Question: Does anyone know how I can make two new columns with only the month of the DateTime of the columns that are shown in the attachment?

'''
"February", "February",
"February", "February", "February", "June", "June", "June",
"June", "January", "January", "January", "February", "February",
"February", "February", "February", "March", "June", "June",
"June", "October", "October", "October", "October", "October",
"January", "January", "January", "February", "February",
"February", "January", "January", "January", "June", "October",
"October", "October", "February", "February", "February",
"February", "September", "May", "May", "May", "April", "April",
"April", "April", "May", "April", "April", "May", "November",
"June", "June", "June", "November", "September", "June",
"June", "June", "February", "February", "September", "September",
"June", "March", "March", "August", "April", "April", "April",
"April", "April", "April", "April", "August", "September",
"September", "September", "September", "September", "September",
"November", "October", "April", "October", "April", "April",
"August", "August", "August", "August", "August", "December",
"April", "April", "April", "April", "April", "April", "August",
"August", "August", "August", "August", "December", "December",
"December", "December", "March", "March", "March", "July",
"July", "July", "February", "February", "February", "February",
"March", "March", "March", "March", "March", "March", "March",
"September", "September", "August", "February", "February",
"February", "February", "March", "March", "March", "April",
"April", "February", "February", "February", "April", "June",
"June", "May", "May", "May", "May", "October", "October",
"October", "October", "October", "March", "March", "March",
"October", "October", "October", "October", "August", "August",
"August", "August", "September", "July", "January", "January",
"January", "January", "January", "January", "June", "December",
"October", "October", "October", "May", "May", "May", "May",
"July", "April", "April", "April", "April", "January", "January",
"January", "January", "January", "September", "September",
"September", "September", "March", "March", "March", "March",
"September", "September", "September", "September", "April",
"October", "April", "April", "April", "April", "January",
"February", "February", "February", "February", "June", "June",
"June", "November", "November", "November", "November", "November",
"January", "January", "February", "February", "February",
"February", "February", "September", "September", "September",
"September", "September", "September", "February", "July",
"July", "July", "July", "March", "March", "March", "March",
"February", "November", "July", "July", "July", "July", "July",
"July", "July", "July", "February", "February", "February",
"December", "February", "January", "February", "March", "January",
"February", "February", "February", "February", "February",
"January", "June", "January", "January", "December", "December",
"December", "December", "January", "January", "December",
"December", "March", "March", "June", "March", "March", "March",
"March", "July", "July", "August", "January", "January",
"January", "January", "January", "January", "January", "January",
"January", "January", "January", "January", "July", "May",
"May", "October", "October", "July", "July", "July", "July",
"July", "January", "April", "April", "November", "November",
"November", "November", "November", "November", "November",
"November", "November", "September", "November", "November",
"April", "April", "April", "April", "April", "April", "April",
"April", "April", "April", "April", "April", "April", "April",
"April", "January", "January", "January", "January", "November",
"July", "July", "July", "July", "February", "February", "February",
"December", "February", "December", "December", "April",
"April", "April", "April", "April", "April", "April", "April",
"March", "March", "March", "December", "December", "December",
"March", "March", "March", "March", "March", "March", "June",
"April", "April", "April", "March", "March", "March", "March",
"March", "January", "July", "July", "July", "July", "July",
"February", "February", "October", "February", "February",
"February", "February", "October", "October", "October",
"June", "June", "June", "June", "January", "January", "January",
"January", "June", "June", "June", "June", "June", "June",
"January", "January", "January", "October", "October", "October",
"October", "January", "January", "January", "June", "June",
"June", "June", "June", "June", "October", "October", "February",
"February", "February", "April", "March", "May", "May", "May",
"February", "July", "April", "April", "April", "April", "June",
"May", "March", "May", "April", "April", "April", "April",
"November", "November", "January", "January", "June", "June",
"June", "June", "June", "April", "September", "June", "June",
"February", "February", "September", "June", "March", "March",
"March", "April", "April", "April", "April", "April", "April",
"April", "April", "September", "September", "November", "November",
"April", "April", "April", "April", "May", "May", "March",
"March", "March", "August", "August", "August", "August",
"August", "April", "April", "April", "March", "March", "March",
"March", "December", "December", "March", "March", "March",
"July", "April", "April", "April", "April", "April", "March",
"March", "September", "September", "August", "August", "August",
"August", "August", "August", "August", "February", "February",
"February", "February", "February", "March", "March", "April",
"April", "April", "April", "June", "February", "February",
"August", "August", "October", "October", "October", "August",
"August", "September", "October", "October", "October", "August",
"August", "September", "August", "July", "October", "October",
"July", "July", "July", "August", "August", "September",
"June", "January", "January", "October", "October", "October",
"October", "July", "July", "January", "November", "January",
"January", "January", "January", "October", "October", "October",
"July", "January", "January", "January", "January", "September",
"September", "September", "January", "January", "July", "September",
"September", "September", "January", "January", "January",
"January", "March", "March", "March", "March", "September",
"September", "October", "October", "February", "February",
"July", "July", "July", "July", "July", "November", "November",
"November", "February", "February", "February", "February",
"February", "January", "January", "January", "January", "September",
"September", "September", "February", "February", "March",
"March", "November", "July", "July", "December", "July",
"July", "July", "July", "July", "March", "March", "March",
"February", "February", "February", "February", "February",
"May", "April", "April", "July", "July", "July", "July",
"July", "March", "March", "February", "February", "February",
"January", "February", "March", "March", "January", "June",
"June", "December", "December", "June", "February", "February",
"January", "April", "April", "April", "April", "April", "April",
"January", "January", "February", "January", "January", "January",
"January", "January", "January", "January", "April", "April",
"April", "April", "April", "April", "July", "July", "July",
"April", "September", "September", "October", "April", "January",
"February", "February", "November", "November", "November",
"September", "November", "November", "November", "November",
"November", "November", "November", "November", "November",
"November", "April", "April", "April", "November", "March",
"March", "April", "January", "January", "January", "January",
"January", "July", "July", "July", "February", "February",
"December", "December", "February", "December", "December",
"April", "April", "April", "April", "April", "March", "March",
"December", "December", "March", "March", "March", "June",
"June", "June", "June", "June", "June", "April", "April",
"April", "April", "March", "March", "March", "March", "March",
"March", "March", "March", "July", "July", "October", "October",
"February", "February", "February", "February", "February",
"October", "June", "June", "June", "June", "January", "January",
"June", "June", "January", "January", "January", "January",
"October", "October", "October", "January", "January", "June",
"June", "October", "March", "March", "February", "May", "May",
"April", "February", "July", "July", "April", "April", "April",
"April", "June", "May", "May", "March", "May", "April", "April",
"April", "April", "April", "April", "April", "November",
"November", "November", "June", "June", "June", "November",
"November", "September", "June", "June", "June", "June",
"February", "February", "February", "September", "June",
"April", "September", "September", "April", "April", "May",
"May", "May", "May", "April", "March", "March", "March",
"March", "March", "March", "August", "August", "August",
"August", "August", "August", "August", "August", "August",
"December", "April", "April", "April", "April", "March",
"March", "March", "December", "April", "April", "April",
"March", "March", "March", "July", "July", "April", "April",
"April", "March", "March", "March", "March", "March", "March",
"September", "September", "September", "September", "August",
"August", "August", "August", "February", "February", "February",
"March", "March", "March", "April", "June", "June", "February",
"February", "August", "October", "October", "October", "October",
"October", "August", "August", "August", "August", "August",
"October", "October", "October", "October", "October", "October",
"August", "September", "September", "August", "August", "October",
"August", "August", "December", "January", "January", "January",
"January", "January", "January", "October", "October", "October",
"October", "October", "October", "July", "July", "January",
"November", "January", "January", "January", "January", "October",
"October", "October", "October", "October", "July", "January",
"January", "January", "January", "January", "January", "September",
"January", "July", "July", "June", "June", "September", "September",
"September", "September", "January", "January", "January",
"January", "March", "March", "March", "September", "September",
"October", "October", "October", "October", "February", "February",
"February", "February", "February", "February", "July", "July",
"July", "July", "July", "November", "November", "November",
"November", "February", "February", "February", "February",
"January", "January", "January", "January", "January", "November",
"November", "July", "July", "July", "July", "June", "June",
"July", "July", "July", "July", "July", "March", "March",
"March", "March", "March", "February", "February", "December",
"December", "December", "December", "April", "April", "April",
"April", "April", "February", "March", "March", "March",
"March", "February", "February", "February", "February",
"February", "February", "February", "March", "January", "January",
"January", "January", "February", "February", "January",
"January", "January", "March", "March", "January", "January",
"January", "January", "June", "December", "January", "January",
"January", "January", "July", "August", "February", "January",
"January", "January", "January", "April", "April", "April",
"January", "January", "January", "January", "January", "January",
"January", "January", "July", "January", "April", "April",
"July", "July", "July", "July", "July", "July", "July", "June",
"September", "September", "October", "April", "April", "February",
"April", "September", "November", "November", "November",
"November", "November", "November", "November", "September",
"September", "September", "September", "November", "April",
"April", "April", "March", "April", "April", "January", "January",
"July", "July", "July", "July", "July", "July", "February",
"December", "December", "December", "December", "February",
"February", "February", "December", "December", "April",
"April", "April", "April", "March", "March", "March", "March",
"March", "March", "December", "March", "March", "June", "June",
"June", "May", "April", "April", "April", "March", "March",
"March", "March", "July", "July", "July", "February", "February",
"February", "October", "October", "October", "February",
"February", "October", "October", "June", "June", "June",
"June", "January", "January", "January", "January", "January",
"January", "January", "June", "June", "June", "June", "June",
"January", "January", "January", "January", "October", "October",
"October", "January", "January", "January", "June", "June",
"October", "May", "May", "July", "February", "February",
"April", "April", "April", "April", "April", "March", "May",
"April", "April", "May", "June", "June", "June", "June",
"June", "June", "June", "June", "June", "February", "February",
"September", "September", "September", "October", "August",
"August", "August", "September", "September", "September",
"November", "November", "October", "April", "October", "October",
"October", "May", "May", "April", "April", "April", "April",
"April", "March", "March", "March", "March", "August", "August",
"August", "August", "August", "August", "April", "April",
"April", "April", "April", "April", "April", "April", "April",
"April", "April", "March", "March", "December", "December",
"December", "April", "March", "March", "March", "March",
"July", "July", "July", "July", "April", "April", "April",
"April", "March", "September", "September", "September",
"August", "August", "August", "August", "August", "August",
"August", "February", "February", "February", "March", "March",
"March", "March", "March", "April", "June", "June", "February",
"February", "February", "February", "August", "August", "August",
"October", "October", "October", "August", "August", "September",
"September", "September", "October", "October", "October",
"August", "August", "August", "October", "October", "October",
"June", "September", "September", "June", "December", "January",
"January", "January", "January", "January", "January", "October",
"July", "November", "November", "January", "January", "January",
"January", "January", "January", "October", "January", "January",
"January", "September", "September", "July", "July", "July",
"July", "September", "September", "September", "January",
"January", "January", "March", "March", "March", "September",
"September", "September", "September", "October", "February",
"June", "July", "July", "July", "November", "February", "January",
"November", "October", "January", "January", "January", "November",
"July", "July", "July", "July", "July", "July", "July", "July",
"July", "July", "July", "March", "March", "March", "February",
"February", "February", "February", "February", "February",
"February", "December", "October", "April", "April", "April",
"April", "April", "July", "July", "July", "July", "July",
"March", "March", "March", "March", "February", "February",
"February", "February", "February", "November", "November",
"February", "February", "February", "February", "March",
"January", "January", "January", "January", "January", "January",
"January", "January", "February", "February", "January",
"March", "January", "June", "January", "January", "June",
"June", "December", "January", "July", "July", "February",
"January", "January", "January", "January", "April", "April",
"April", "April", "April", "April", "January", "January",
"January", "January", "January", "January", "January", "January",
"January", "January", "April", "April", "April", "April",
"November", "October", "October", "July", "July", "July",
"July", "July", "September", "April", "January", "January",
"April", "April", "February", "February", "February", "September",
"November", "November", "November", "November", "September",
"September", "September", "September", "September", "November",
"April", "April", "April", "April", "March", "April", "April",
"April", "April", "January", "January", "January", "July",
"July", "July", "May", "May", "February", "December", "December",
"April", "April", "April", "April", "April", "March", "March",
"March", "March", "December", "December", "March", "March",
"March", "June", "June", "May", "April", "April", "April",
"April", "April", "April", "March", "March", "March", "March",
"July", "July", "July", "July", "February", "February", "February",
"October", "October", "October", "October", "February", "February",
"February", "October", "October", "October", "October", "June",
"June", "January", "January", "January", "June", "June",
"June", "June", "June", "June", "June", "June", "January",
"January", "January", "January", "January", "January", "November",
"November", "October", "October", "October", "October", "January",
"January", "June", "June", "June", "June", "June", "June",
"June", "October", "March", "May", "May", "July", "July",
"July", "July", "April", "May", "July", "April", "April",
"April", "April", "May", "May", "March", "January", "June",
"November", "September", "June", "June", "June", "June",
"June", "June", "June", "June", "April", "June", "March",
"September", "April", "April", "April", "April", "April",
"October", "October", "May", "May", "May", "April", "April",
"April", "March", "March", "March", "March", "March", "August",
"August", "August", "April", "April", "April", "April", "April",
"April", "April", "March", "March", "March", "March", "March",
"March", "March", "December", "December", "April", "April",
"March", "March", "March", "March", "March", "April", "March",
"March", "March", "March", "September", "August", "August",
"August", "February", "February", "February", "March", "March",
"March", "March", "March", "April", "April", "April", "April",
"April", "April", "June", "February", "February", "February",
"February", "February", "February", "October", "October",
"October", "August", "August", "August", "August", "September",
"October", "October", "October", "October", "August", "August",
"August", "September", "August", "October", "June", "June",
"January", "January", "January", "October", "July", "January",
"January", "November", "November", "January", "January",
"July", "January", "January", "January", "January", "January",
"September", "May", "May", "May", "January", "June", "September",
"September", "September", "September", "September", "September",
"January", "March", "March", "March", "March", "September",
"September", "September", "January", "January", "January",
"January", "January", "October", "October", "October", "October",
"October", "February", "February", "February", "February",
"August", "June", "June", "July", "July", "July", "July",
"July", "November", "February", "February", "February", "February",
"February", "February", "March", "March", "March", "January",
"July", "July", "July", "July", "July", "July", "July", "March",
"March", "February", "February", "February", "February",
"February", "December", "October", "December", "May", "April",
"February", "February", "February", "July", "July", "July",
"March", "February", "February", "February", "February",
"February", "February", "February", "February", "February",
"November", "November", "November", "February", "January",
"January", "January", "January", "January", "February", "January",
"March", "March", "January", "January", "December", "January",
"July", "July", "February", "January", "January", "January",
"April", "April", "April", "April", "April", "January", "February",
"January", "January", "July", "January", "April", "April",
"April", "October", "July", "July", "July", "July", "July",
"July", "April", "September", "October", "April", "April",
"September", "September", "November", "November", "November",
"November", "November", "November", "November", "September",
"September", "September", "November", "April", "April", "April",
"April", "April", "April", "April", "November", "November",
"March", "April", "April", "April", "April", "April", "January",
"February", "February", "February", "February", "February",
"February", "October", "May", "April", "April", "April",
"April", "July", "July", "July", "July", "July", "July",
"March", "March", "March", "March", "March", "March", "February",
"February", "February", "February", "November", "February",
"February", "January", "January", "February", "December",
"February", "February", "January", "January", "January",
"March", "January", "January", "January", "January", "January",
"December", "December", "January", "July", "November", "November",
"November", "February", "February", "January", "April", "January",
"January", "January", "April", "April", "April", "April",
"April", "April", "May", "May", "November", "November", "November",
"November", "January", "January", "January", "January", "January",
"July", "April", "April", "April")), .Names = c("ChargeSession_skey",
"Transaction_ID", "Provider", "Location_skey", "ChargePoint_skey",
"RFID_skey", "UseType", "UseTypeCompany", "ServiceProvider",
"Car_skey", "StartDate_skey", "EndDate_skey", "ChargePoint_ID",
"Socket_ID", "StartConnectionDateTime", "EndConnectionDateTime",
"ConnectionTimeHours", "ChargeTimeHours", "kWh", "LoadDateTime",
"IsValid", "Remark_skey", "NrOfRowsInvolved", "Country", "State",
"Region", "City", "Address", "PostalCode", "District", "SubDistrict",
"SubSubDistrict", "SubSubSubDistrict", "DistrictCode", "SubDistrictCode",
"SubSubDistrictCode", "SubSubSubDistrictCode", "Latitude", "Longitude",
"IsGarage", "NameGarage", "Month1"), row.names = c(NA, -103540L
), class = "data.frame")
'''
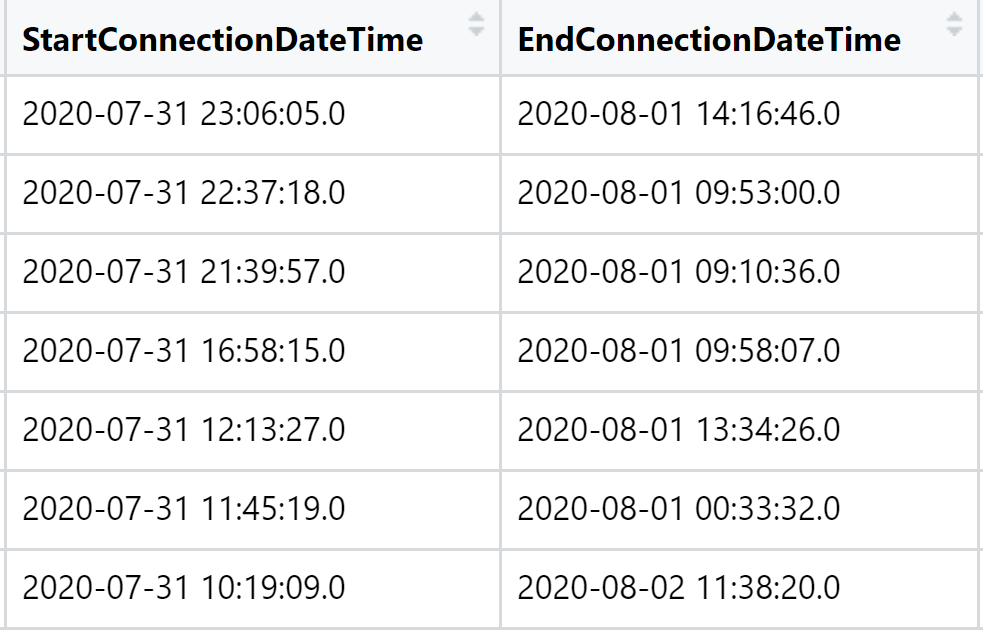
Answer: Try this:
'''
#Data
df <- data.frame(Start='2020-07-31 23:06:05.0',
End='2020-08-31 23:06:05.0',stringsAsFactors = F)
#Code
df$Month1 <- format(as.POSIXct(df$Start,format='%Y-%m-%d %H:%M:%S',tz = 'GMT'),"%B")
df$Month2 <- format(as.POSIXct(df$End,format='%Y-%m-%d %H:%M:%S',tz = 'GMT'),"%B")
'''
Output:
'''
df
Start End Month1 Month2
1 2020-07-31 23:06:05.0 2020-08-31 23:06:05.0 July August
'''